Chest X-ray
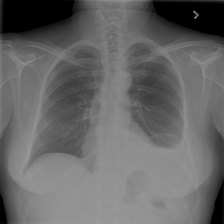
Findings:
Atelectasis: positive
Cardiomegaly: negative
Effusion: positive
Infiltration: positive
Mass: negative
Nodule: negative
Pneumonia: negative
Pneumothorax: negative
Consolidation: negative
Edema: negative
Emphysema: negative
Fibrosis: negative
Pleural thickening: negative
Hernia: negative